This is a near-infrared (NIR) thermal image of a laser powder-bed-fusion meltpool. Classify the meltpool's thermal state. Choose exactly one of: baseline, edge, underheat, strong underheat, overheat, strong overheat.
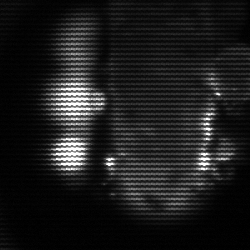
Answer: strong underheat